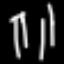
Label: chair